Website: bh-photo
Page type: address-validator
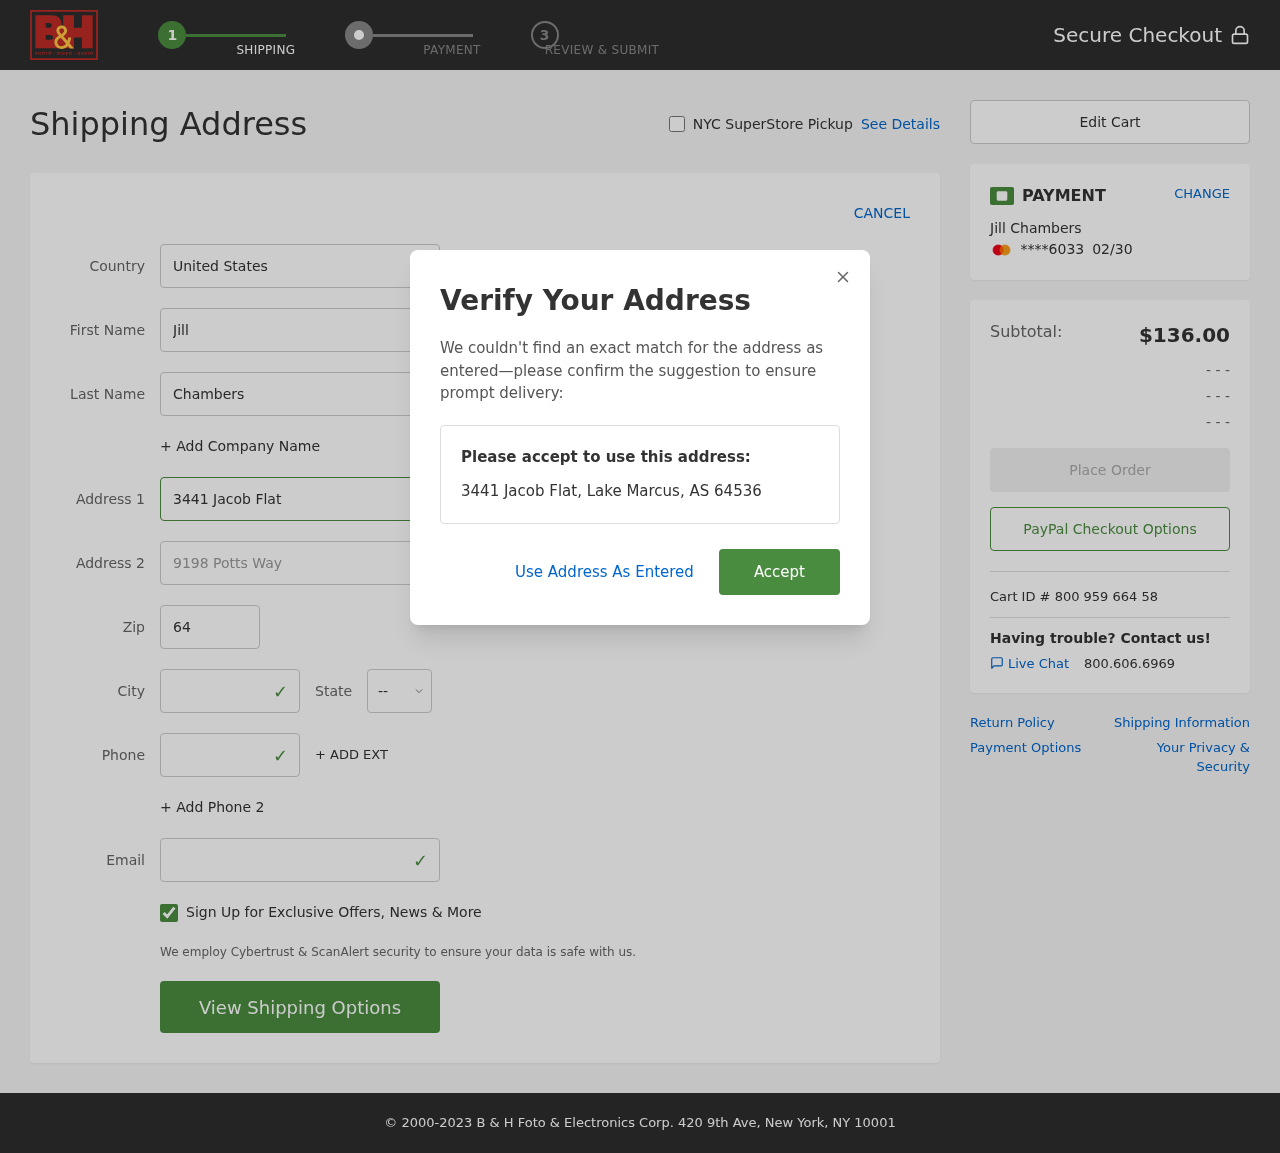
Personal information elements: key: PII_CARD_EXPIRY
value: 02/30
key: PII_CARD_LAST4
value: ****6033
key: PII_CITY
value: Lake Marcus
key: PII_COUNTRY
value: United States
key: PII_EMAIL
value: jill_chambers@hotmail.com
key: PII_FIRSTNAME
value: Jill
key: PII_FULLNAME
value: Jill Chambers
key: PII_LASTNAME
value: Chambers
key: PII_PHONE
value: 6049115819
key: PII_POSTCODE
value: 64536
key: PII_STATE_ABBR
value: AS
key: PII_STREET
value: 3441 Jacob Flat
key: PII_STREET2
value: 9198 Potts Way
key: PII_CITY_STATE_ZIP
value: Lake Marcus, AS 64536
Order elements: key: ORDER_SUBTOTAL
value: $136.00
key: ORDER_ID
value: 800 959 664 58